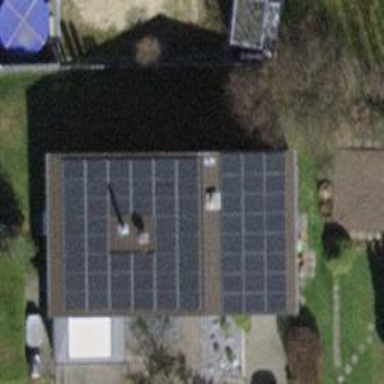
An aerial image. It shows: Solar power generator utilizing photovoltaic technology with solar photovoltaic panels.